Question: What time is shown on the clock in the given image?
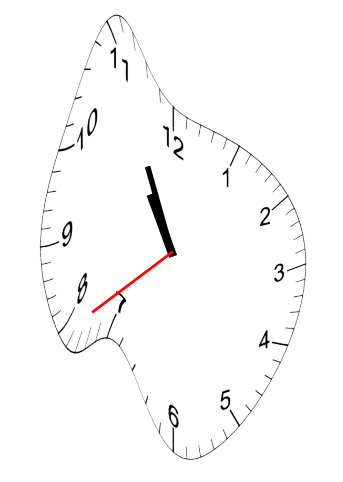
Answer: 10:55:39